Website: home-depot
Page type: review-order
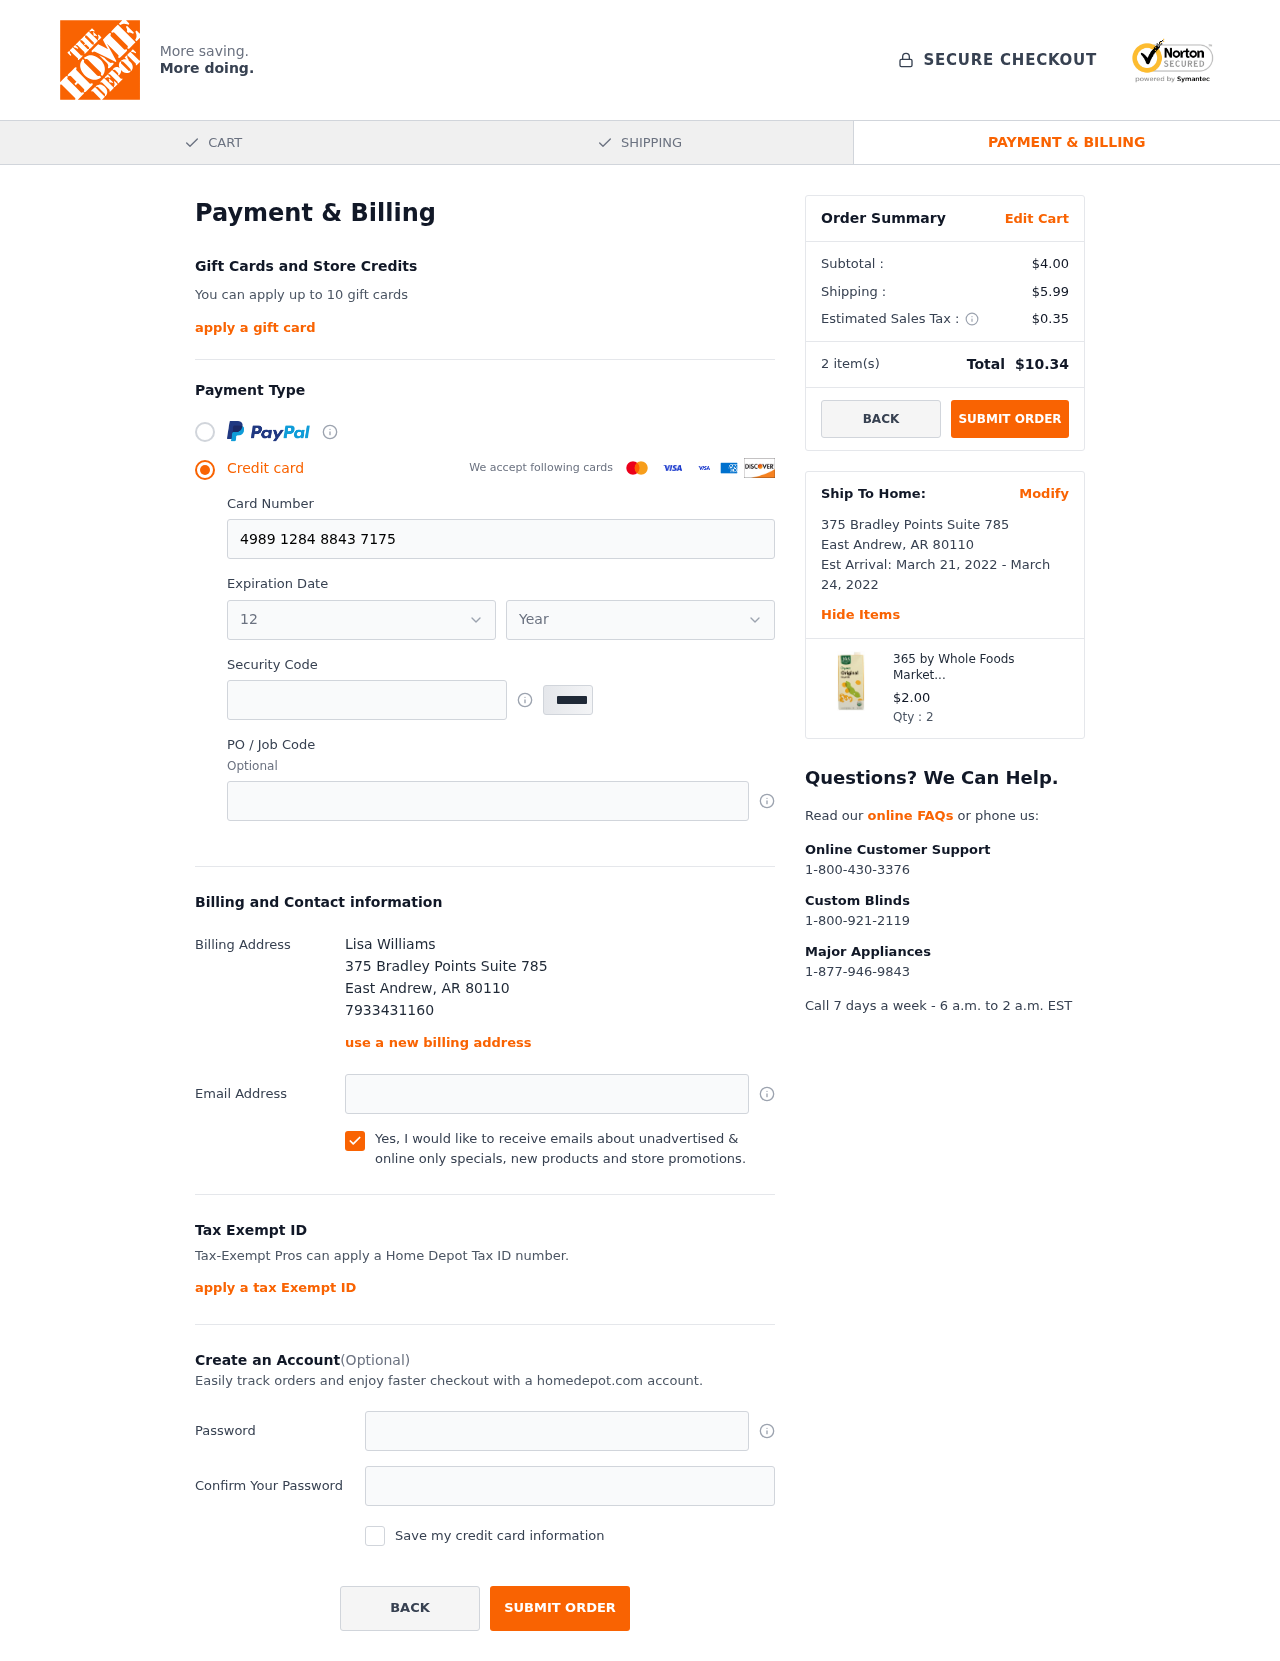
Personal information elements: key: PII_CARD_EXPIRY_MONTH
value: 12
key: PII_CARD_EXPIRY_YEAR
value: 30
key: PII_CITY
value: East Andrew
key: PII_FULLNAME
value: Lisa Williams
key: PII_PHONE
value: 7933431160
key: PII_POSTCODE
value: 80110
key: PII_STATE_ABBR
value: AR
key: PII_STREET
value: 375 Bradley Points Suite 785
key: PII_CARD_NUMBER
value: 4989 1284 8843 7175
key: PII_CARD_CVV
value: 506
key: PII_EMAIL
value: lisa_williams@gmail.com
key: PII_STREET2
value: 375 Bradley Points Suite 785
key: PII_POSTCODE2
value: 80110
Product elements: key: PRODUCT1_NAME
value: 365 by Whole Foods Market, Organic Shelf-Stable Soymilk, Orginal, 32 Fl Oz
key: PRODUCT1_PRICE
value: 2
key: PRODUCT1_QUANTITY
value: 2
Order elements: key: ORDER_SUBTOTAL
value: $4.00
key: ORDER_SHIPPING_COST
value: $5.99
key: ORDER_TAX
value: $0.35
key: ORDER_NUM_ITEMS
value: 2
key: ORDER_TOTAL
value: $10.34
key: ORDER_SHIPPING_DATE
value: March 21, 2022
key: ORDER_DELIVERY_DATE
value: March 24, 2022